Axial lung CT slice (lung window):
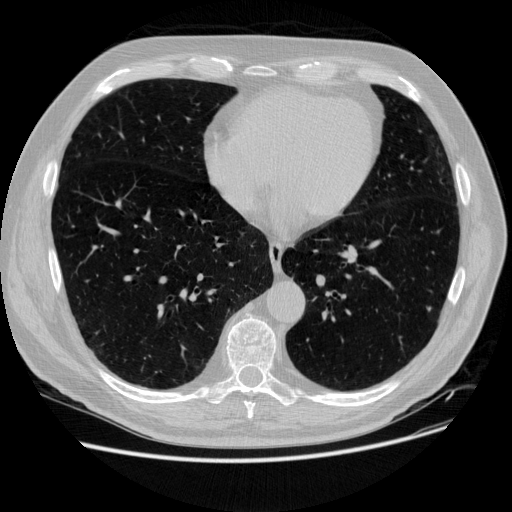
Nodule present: no